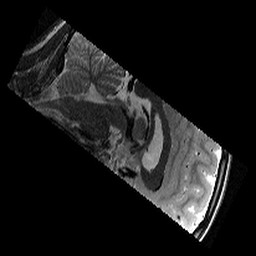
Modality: T2w
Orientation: sagittal
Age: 11
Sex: male
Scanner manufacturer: siemens
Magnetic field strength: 3 T
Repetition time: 9.23 s
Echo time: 0.067 s